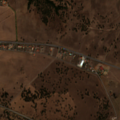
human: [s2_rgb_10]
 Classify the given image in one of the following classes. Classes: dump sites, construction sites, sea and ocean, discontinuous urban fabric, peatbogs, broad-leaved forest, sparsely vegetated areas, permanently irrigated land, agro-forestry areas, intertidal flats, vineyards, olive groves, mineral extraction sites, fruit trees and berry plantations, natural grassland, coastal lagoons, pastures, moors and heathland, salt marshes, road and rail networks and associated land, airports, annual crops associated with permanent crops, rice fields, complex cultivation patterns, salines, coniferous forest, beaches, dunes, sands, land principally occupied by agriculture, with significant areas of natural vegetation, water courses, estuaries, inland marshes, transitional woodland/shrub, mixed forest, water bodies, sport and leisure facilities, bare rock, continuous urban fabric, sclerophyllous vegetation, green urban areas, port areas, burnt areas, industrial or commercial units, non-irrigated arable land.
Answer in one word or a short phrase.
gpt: non-irrigated arable land, complex cultivation patterns, agro-forestry areas, broad-leaved forest